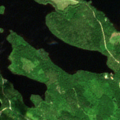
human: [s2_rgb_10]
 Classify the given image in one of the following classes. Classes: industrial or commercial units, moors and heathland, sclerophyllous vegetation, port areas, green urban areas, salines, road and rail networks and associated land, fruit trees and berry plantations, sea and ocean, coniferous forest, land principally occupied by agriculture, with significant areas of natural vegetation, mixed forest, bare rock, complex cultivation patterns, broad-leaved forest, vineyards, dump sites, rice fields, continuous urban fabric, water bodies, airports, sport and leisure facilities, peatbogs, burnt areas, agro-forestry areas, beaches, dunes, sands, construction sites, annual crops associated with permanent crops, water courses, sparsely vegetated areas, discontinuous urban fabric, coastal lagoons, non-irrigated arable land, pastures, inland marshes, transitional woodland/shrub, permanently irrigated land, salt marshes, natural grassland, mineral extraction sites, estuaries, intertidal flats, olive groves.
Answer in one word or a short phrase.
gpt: coniferous forest, mixed forest, water bodies